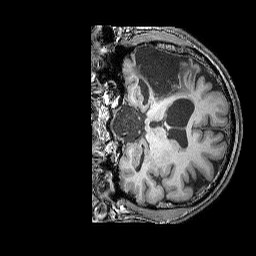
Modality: T1w
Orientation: coronal
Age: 54
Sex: male
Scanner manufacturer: siemens
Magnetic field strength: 3 T
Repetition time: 2.25 s
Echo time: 0.00415 s